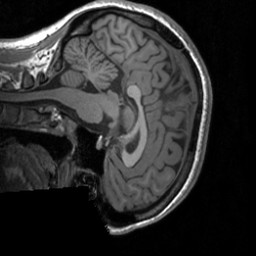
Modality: T1w
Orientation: sagittal
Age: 26
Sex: female
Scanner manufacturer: siemens
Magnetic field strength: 3 T
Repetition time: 1.9 s
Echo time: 0.00226 s